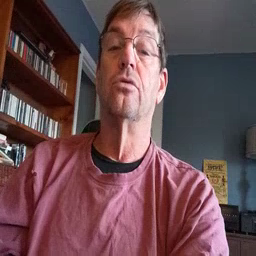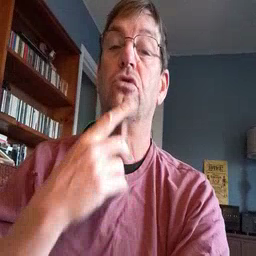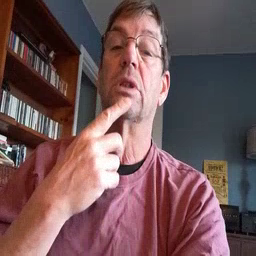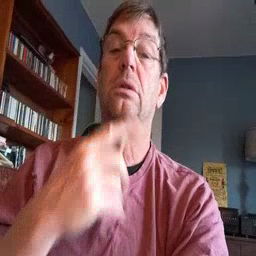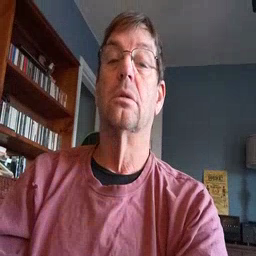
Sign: chin